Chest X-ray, PA view. Patient: 57 years old, sex F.
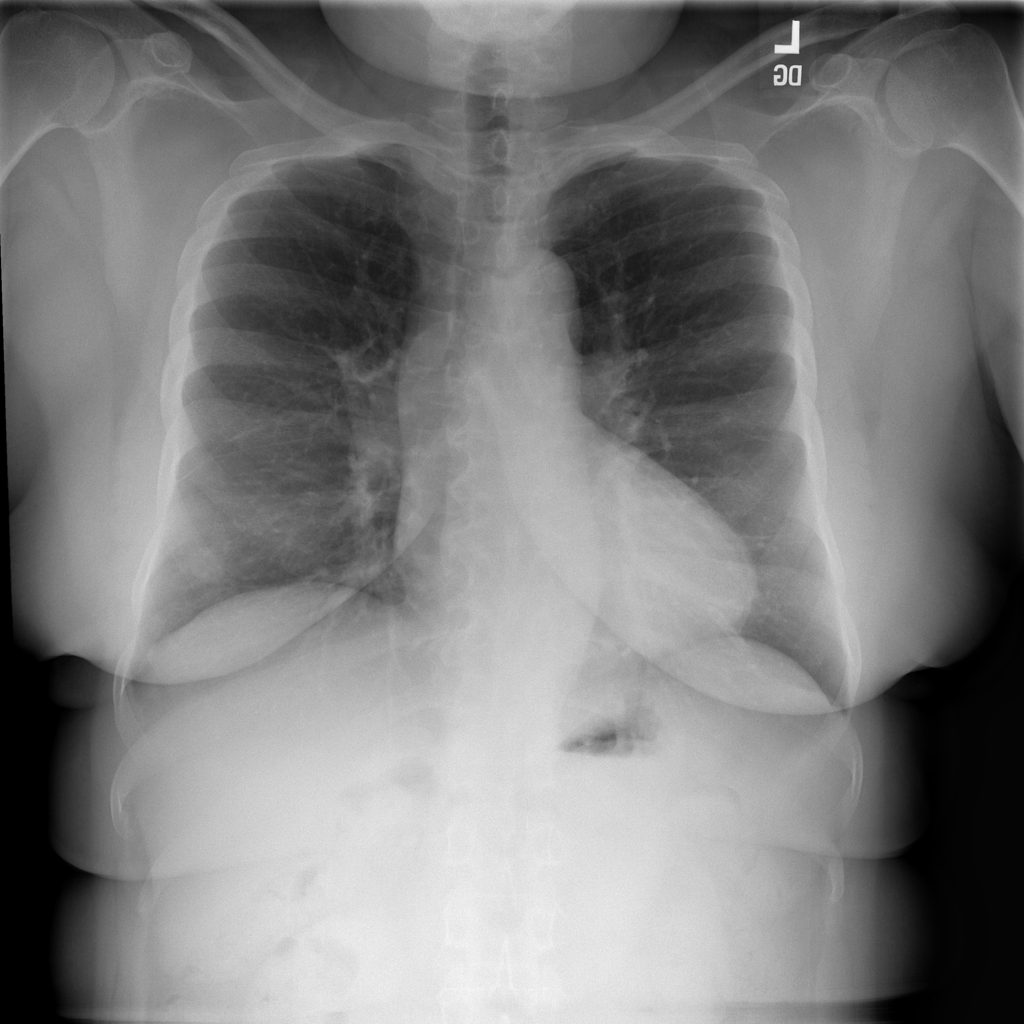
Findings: No Finding